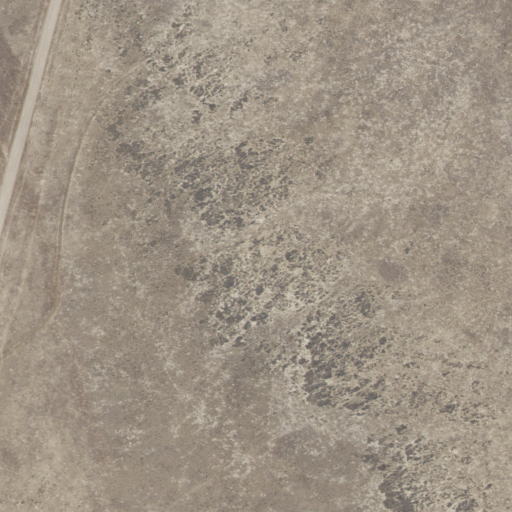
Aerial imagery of plain(s) in Idaho named Broken Wagon Flat containing grassland and shrub